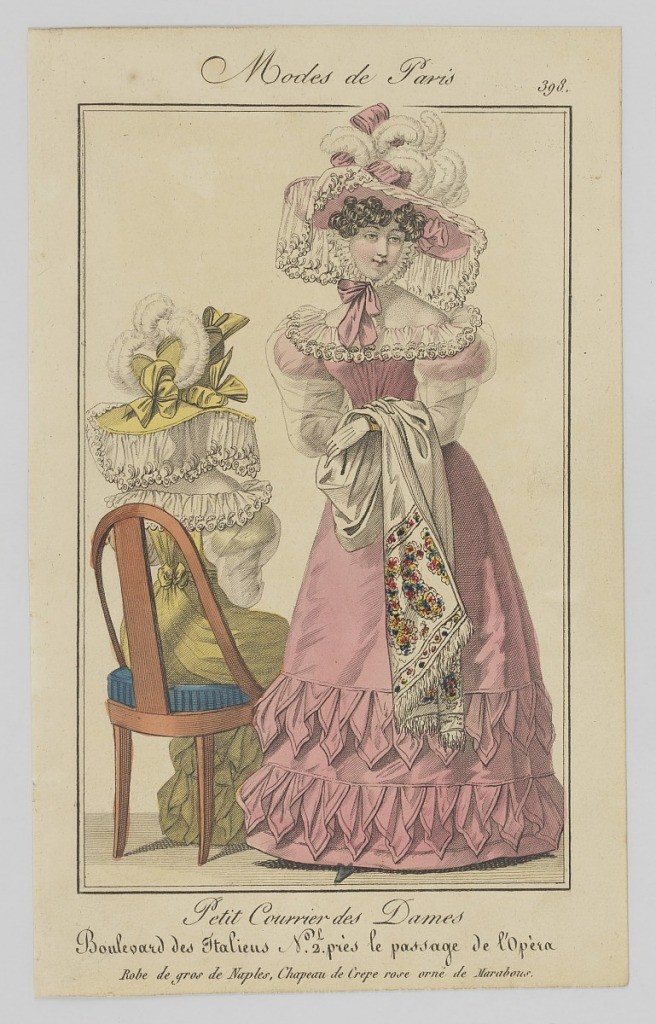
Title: Plate 398, Modes de Paris (Paris Fashion), Petit Courrier des Dames, Journal des Modes (Little Ladies' Mail, Fashion Journal)
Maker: Samuel and Joseph Fuller, London, England
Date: July 5, 1826
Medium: Engraving, hand-colored with brush and watercolor on cream paper
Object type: Print
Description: Fashion illustration featuring a woman on the right standing and facing forward, wearing a long, pink, off-the-shoulder dress with repeating triangular details around the base and a white collar. On top of her brown curls, she wears a large pink and white hat, topped with numerous white feathers and tied in a pink bow underneath her chin. She holds a white shawl with a colorful paisley pattern and white fringe at the base. A woman in a light green and white dress and matching hat sits on the left in a brown chair with a blue seat, with her back turned towards the viewer. The style of her dress resembles that of the pink dress, and she also wears a similar hat, with an elaborate collection of white feathers at the top.